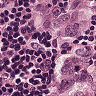
Metastatic tissue present: yes